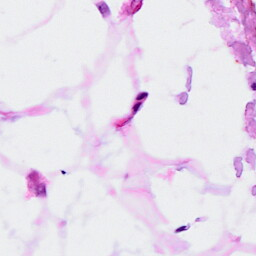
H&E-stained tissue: Breast